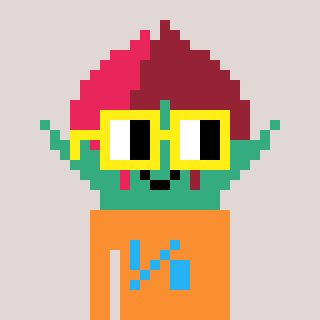
a pixel art character with square yellow glasses, a rosebud-shaped head and a orange-colored body on a warm background